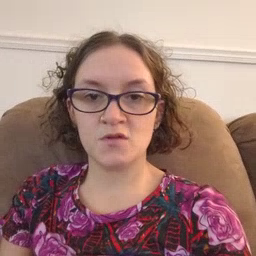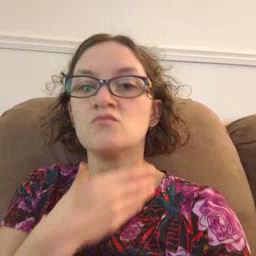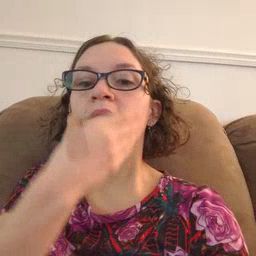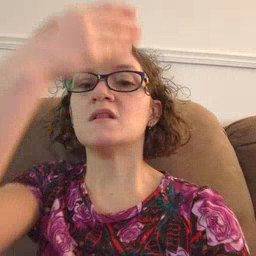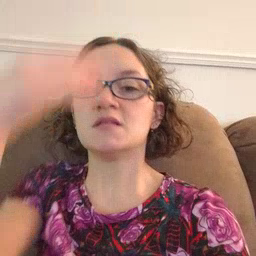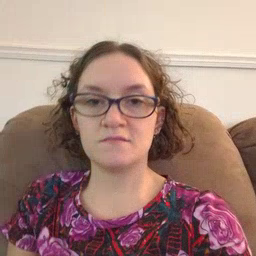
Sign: giraffe